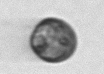
Label: Dinophyceae